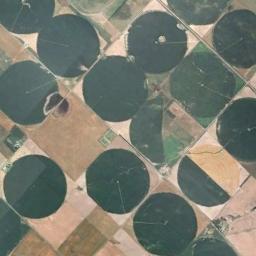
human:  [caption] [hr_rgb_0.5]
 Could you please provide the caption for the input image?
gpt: Several dark green circular farmlands are surrounded by other farmlands that grows other crops .

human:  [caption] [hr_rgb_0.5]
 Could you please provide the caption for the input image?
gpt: More than ten neatly arranged green and ocher mixed circular farmlands with incomplete gardens and semicircles .

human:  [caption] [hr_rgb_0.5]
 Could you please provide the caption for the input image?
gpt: Round fields are green .

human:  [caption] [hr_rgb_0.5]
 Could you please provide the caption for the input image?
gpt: Some green circle farmland are in the bare land .

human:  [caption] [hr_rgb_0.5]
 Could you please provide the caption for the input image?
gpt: There are many cultivated circular farmlands of the same size .